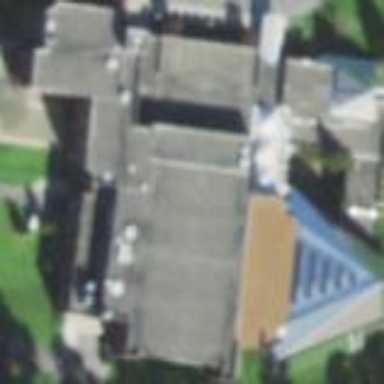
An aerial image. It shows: Building serving as place of worship.